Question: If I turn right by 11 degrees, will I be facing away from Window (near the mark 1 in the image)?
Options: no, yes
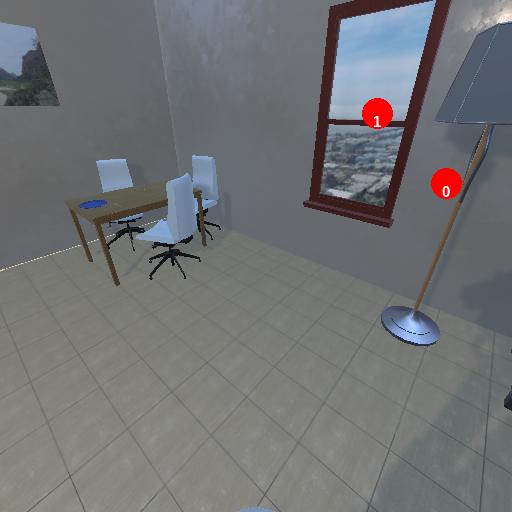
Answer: no